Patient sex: F
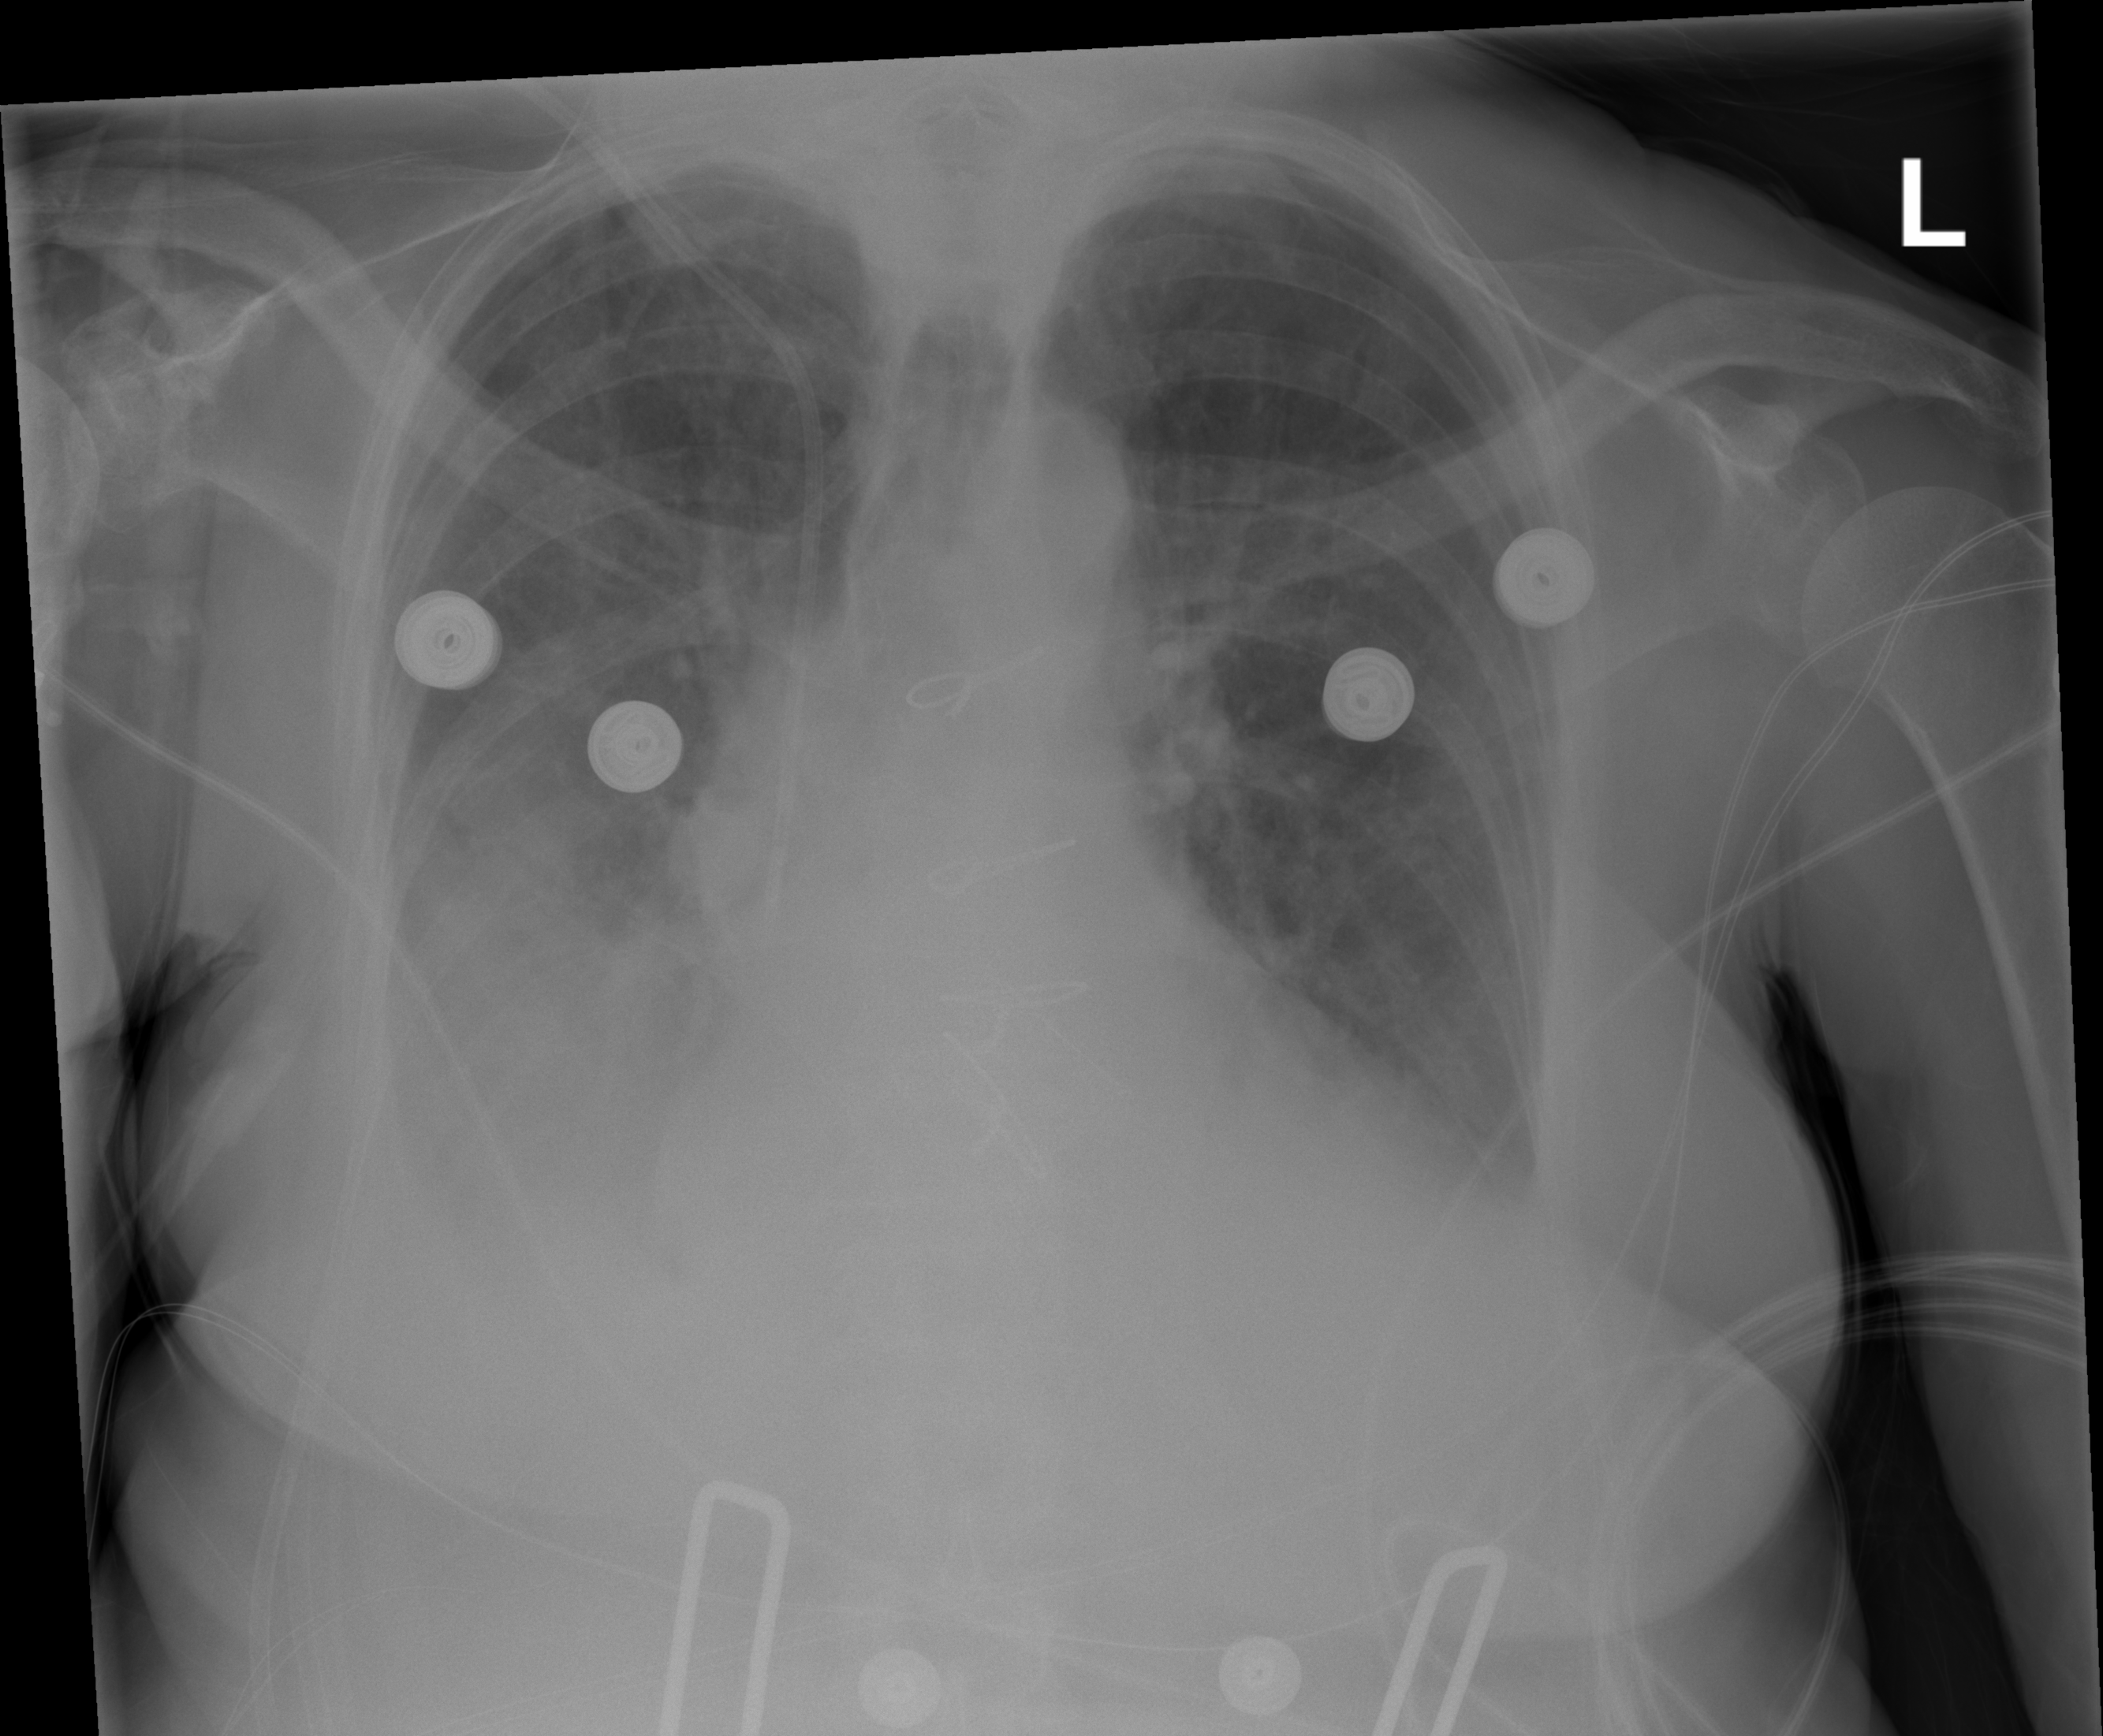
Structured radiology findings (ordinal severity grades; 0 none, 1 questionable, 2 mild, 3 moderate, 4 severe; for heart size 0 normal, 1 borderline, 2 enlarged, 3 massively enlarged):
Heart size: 2
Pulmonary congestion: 2
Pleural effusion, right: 3
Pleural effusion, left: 0
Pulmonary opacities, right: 0
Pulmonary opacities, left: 0
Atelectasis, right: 0
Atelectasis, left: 0